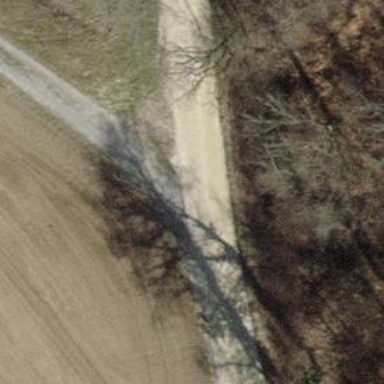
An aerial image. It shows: Well-maintained track road with grade 1 tracktype.